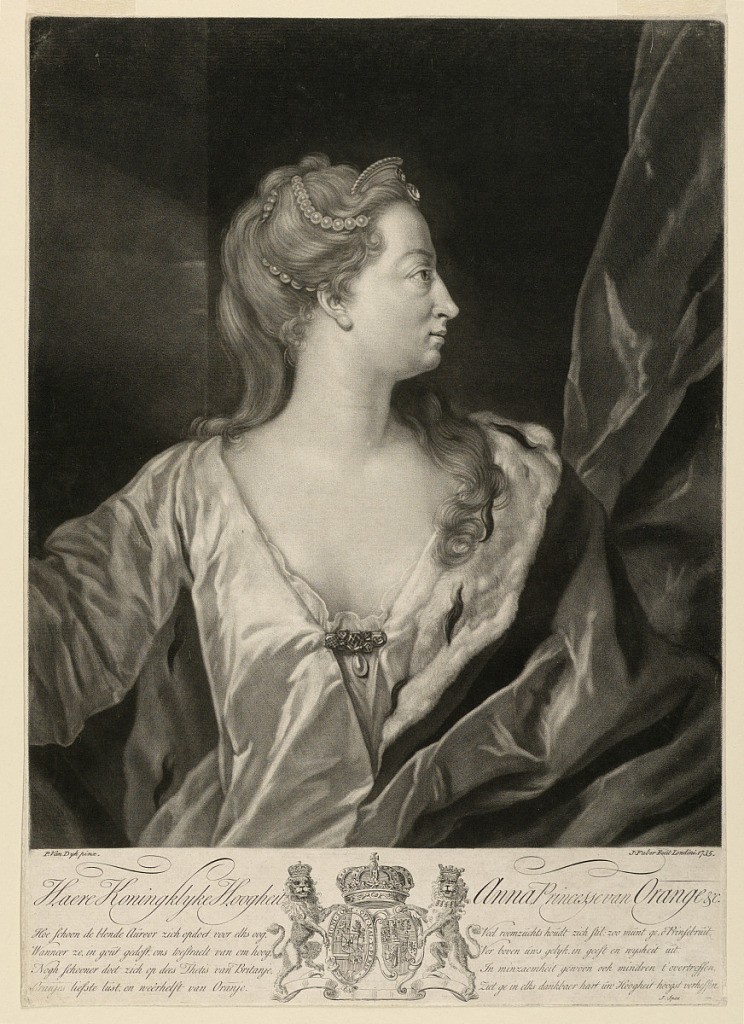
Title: Anne, Princess of Orange
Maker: John Faber the younger, Dutch, active England, ca. 1695 - 1756
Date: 1735
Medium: Mezzzotint engraving in dark brown ink on paper
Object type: Print
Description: Facing frontally, her gaze directed to the right, Anne, Princess of Orange (1709-1759) is shown with pearls entwined in her hair and an ermine robe over her left shoulder; curtain to right.